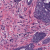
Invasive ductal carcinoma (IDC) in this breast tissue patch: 0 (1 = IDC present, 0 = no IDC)